Field crop: maize
Growth stage: 2
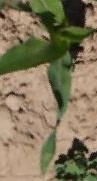
Species: maize